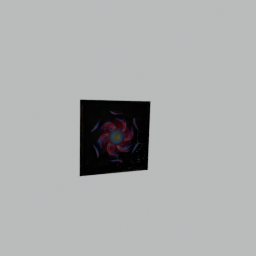
Label: decoration